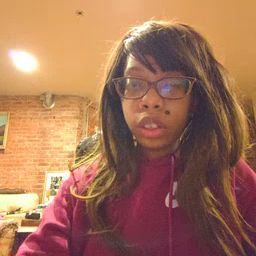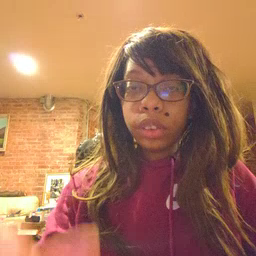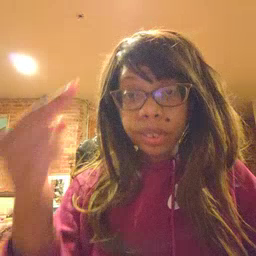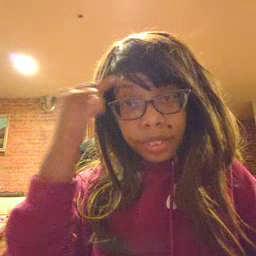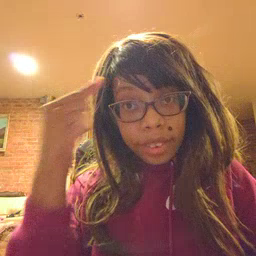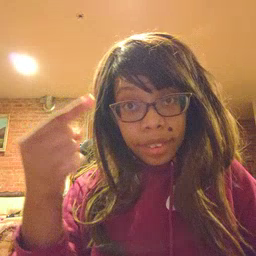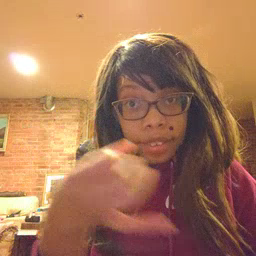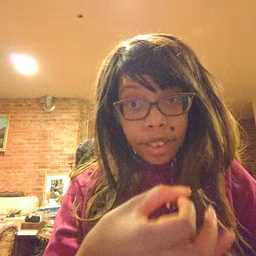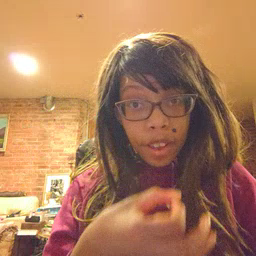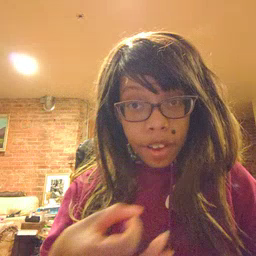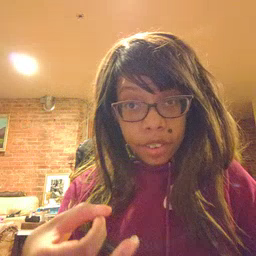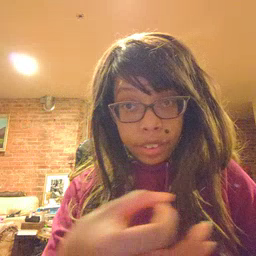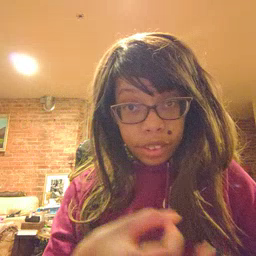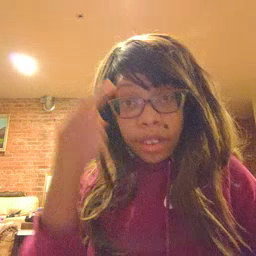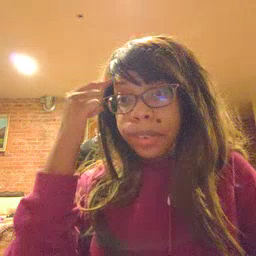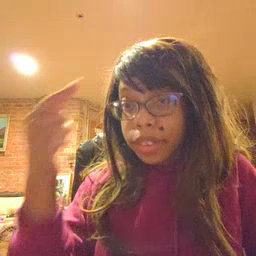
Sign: penny